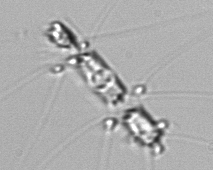
Label: Chaetoceros_didymus_TAG_external_flagellate